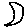
Label: moon